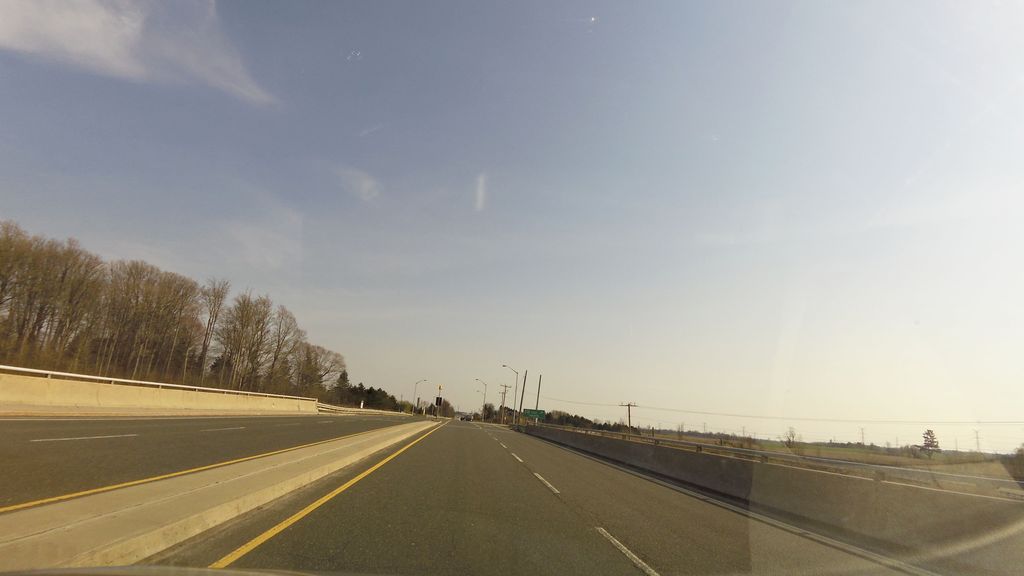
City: hamilton